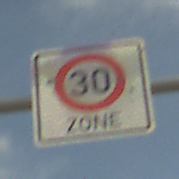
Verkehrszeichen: BeginnZone30
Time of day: Midday
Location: Outdoor (RoadRail)
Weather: PartlyCloudy
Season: NotSpecified
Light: Natural